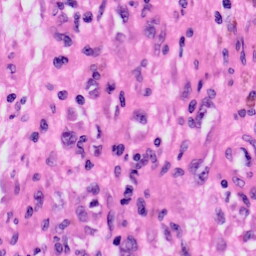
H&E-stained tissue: Skin